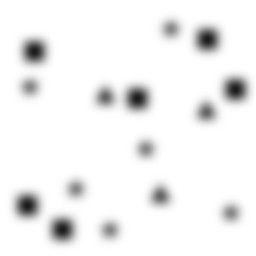
Squares: 6
Triangles: 3
Stars: 6
Total shapes: 15